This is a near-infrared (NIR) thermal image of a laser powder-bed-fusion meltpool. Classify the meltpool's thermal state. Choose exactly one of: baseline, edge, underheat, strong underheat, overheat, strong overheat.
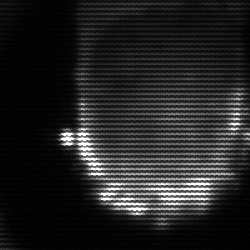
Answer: baseline